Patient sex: M
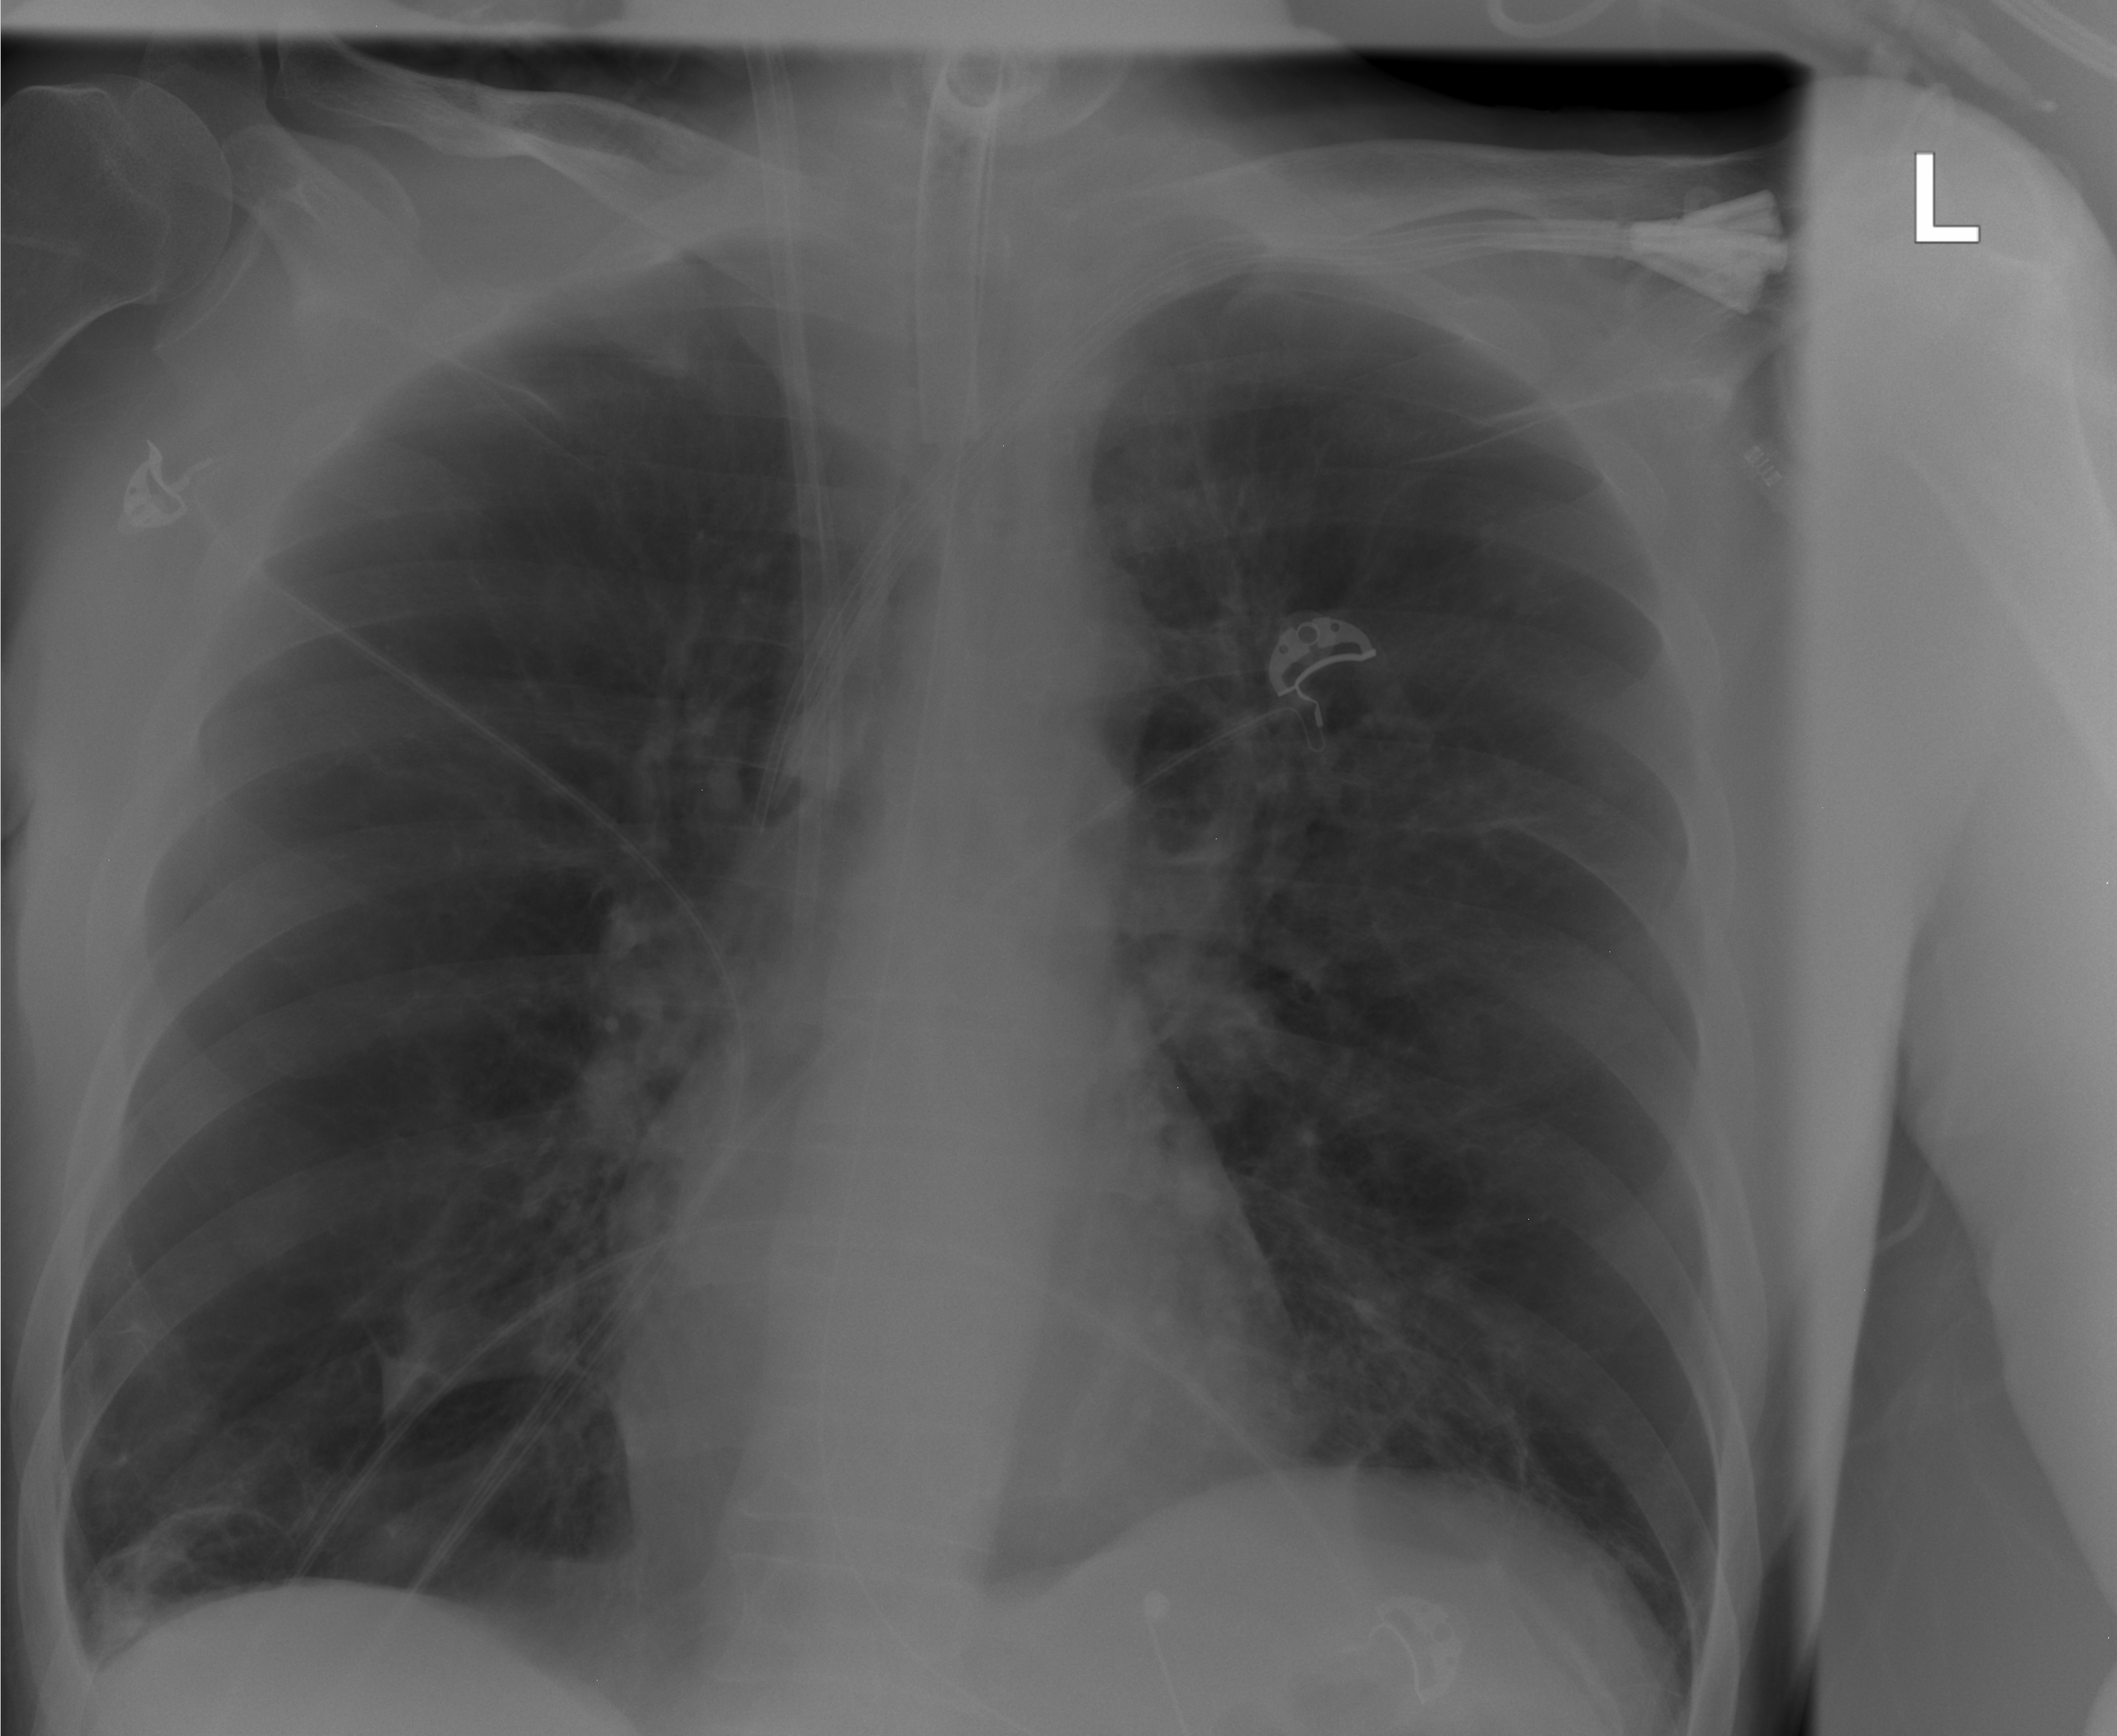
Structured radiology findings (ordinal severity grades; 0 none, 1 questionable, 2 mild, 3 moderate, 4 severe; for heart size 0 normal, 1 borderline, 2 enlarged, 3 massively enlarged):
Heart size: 0
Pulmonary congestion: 0
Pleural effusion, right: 0
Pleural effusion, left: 0
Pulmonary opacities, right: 0
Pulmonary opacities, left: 0
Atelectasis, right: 2
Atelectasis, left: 1